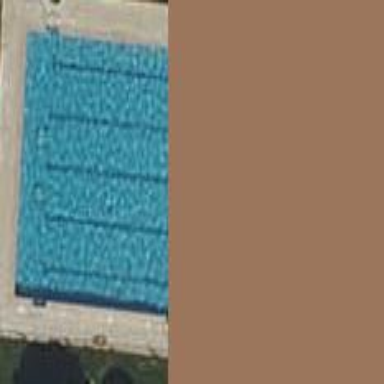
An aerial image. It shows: Swimming pool located in leisure land.